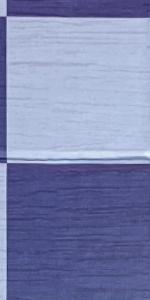
Label: Empty